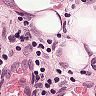
Metastatic tissue present: yes